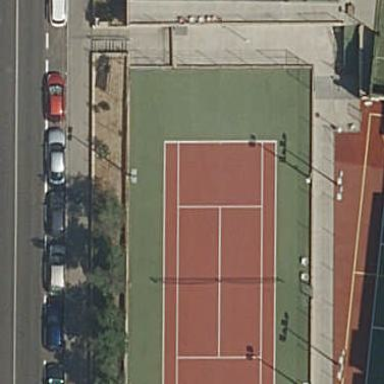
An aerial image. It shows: Tennis court on the leisure land pitch.